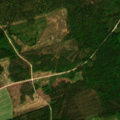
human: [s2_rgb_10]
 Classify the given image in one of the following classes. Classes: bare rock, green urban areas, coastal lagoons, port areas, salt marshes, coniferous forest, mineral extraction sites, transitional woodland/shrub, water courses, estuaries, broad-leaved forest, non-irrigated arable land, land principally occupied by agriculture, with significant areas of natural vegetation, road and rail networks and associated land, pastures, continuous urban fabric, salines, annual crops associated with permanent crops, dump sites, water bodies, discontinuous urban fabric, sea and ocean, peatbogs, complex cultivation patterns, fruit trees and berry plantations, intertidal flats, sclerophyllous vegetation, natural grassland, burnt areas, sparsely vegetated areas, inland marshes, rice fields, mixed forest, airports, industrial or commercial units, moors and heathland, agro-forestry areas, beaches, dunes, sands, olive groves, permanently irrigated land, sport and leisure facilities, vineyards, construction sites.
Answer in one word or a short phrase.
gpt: non-irrigated arable land, coniferous forest, mixed forest, transitional woodland/shrub